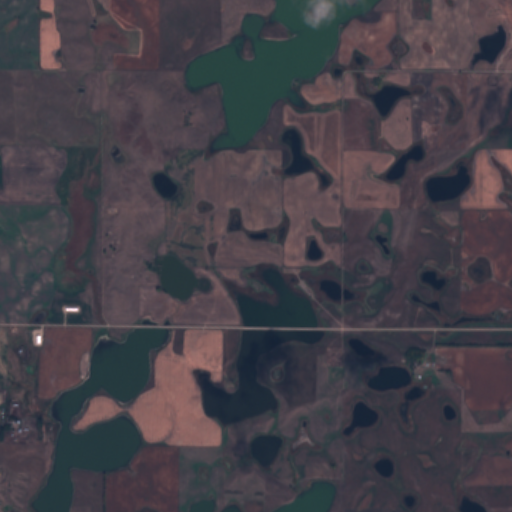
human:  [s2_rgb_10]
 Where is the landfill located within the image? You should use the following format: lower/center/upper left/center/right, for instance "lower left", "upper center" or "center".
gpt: There is no landfill in the image.